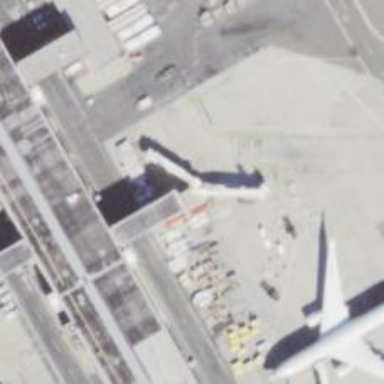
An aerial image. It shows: Airport gate.